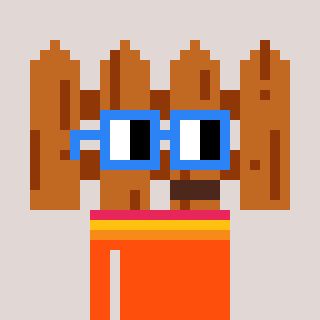
a pixel art character with square blue glasses, a fence-shaped head and a orange-colored body on a warm background